Question: '''
#include<stdio.h>
#include<string.h>
int main(){
char a[10],b[10],temp;
int lena,lenb,i,j,k;
scanf("%s %s",&a,&b);
lena = strlen(a);
lenb = strlen(b);
char c[lena+lenb];
for(i=0;i<lena;i++){
for(j=0;j<lena;j++){
if(a[i]<a[j]){
temp = a[i];
a[i] = a[j];
a[j] = temp;
}
}
}
for(i=0;i<lenb;i++){
for(j=0;j<lenb;j++){
if(b[i]<b[j]){
temp = b[i];
b[i] = b[j];
b[j] = temp;
}
}
}
i=0;j=0;
for(k=0;k<(lena+lenb);k++){
if(i<lena && j<lenb){
if(a[i]<b[j]){
c[k]=a[i];i++;
}
else{
c[k]=b[j];j++;
}
}
else if(i==lena){
c[k]=b[j];
j++;
}
else if(j==lenb){
c[k]=a[i];
i++;
}
}
printf("%s",c);
}
'''
Using this code, i am taking two arrays a and b, and after sorting them linearly, i am making an array c by merging a and b.
Now i am attaching an image showing sample i/p and o/p. I am not able to get why there is < character at the end of o/p.

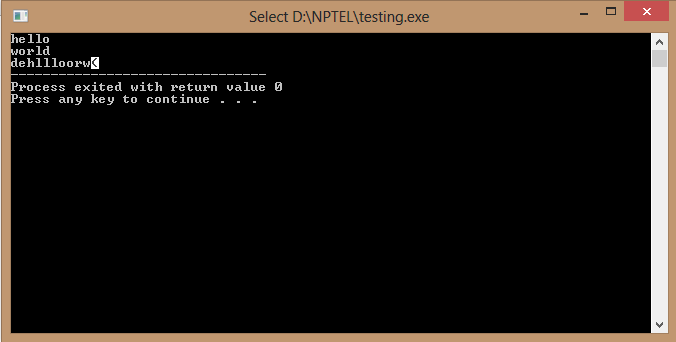
Answer: 'scanf("%s %s",&a,&b);' --> 'scanf("%s %s", a, b);'
'char c[lena+lenb];' --> 'char c[lena+lenb+1];'
'printf("%s",c);' --> 'c[k]='';printf("%s
",c);'